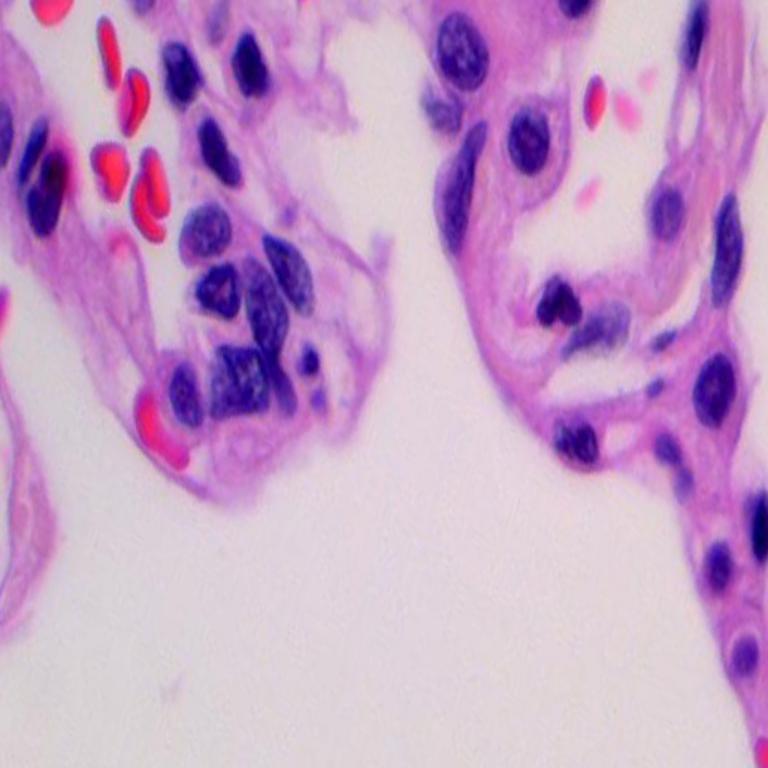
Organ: lung
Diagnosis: benign